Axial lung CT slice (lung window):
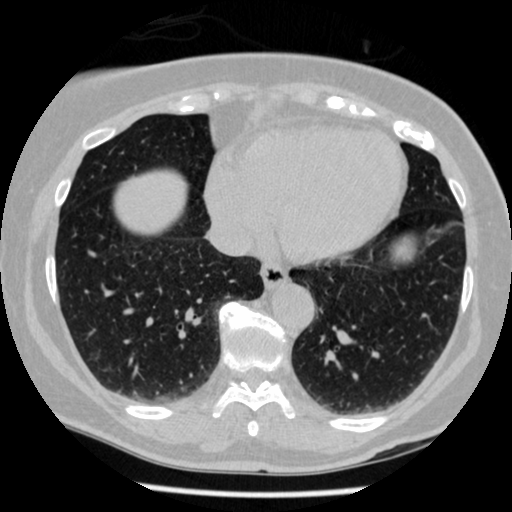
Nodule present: no